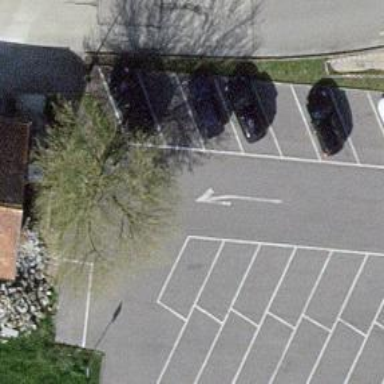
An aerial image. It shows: Road serving as parking aisle.